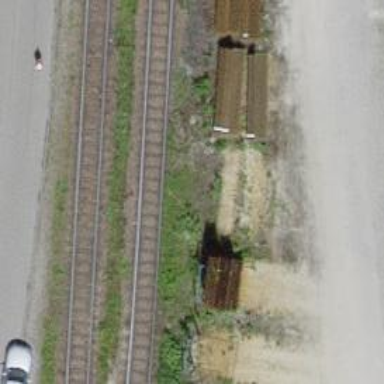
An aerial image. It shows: Single-track railway spur.